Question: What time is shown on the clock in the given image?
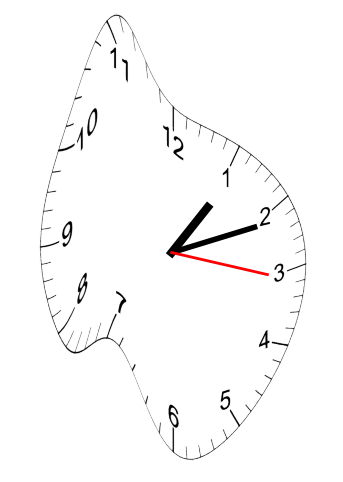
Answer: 01:11:16